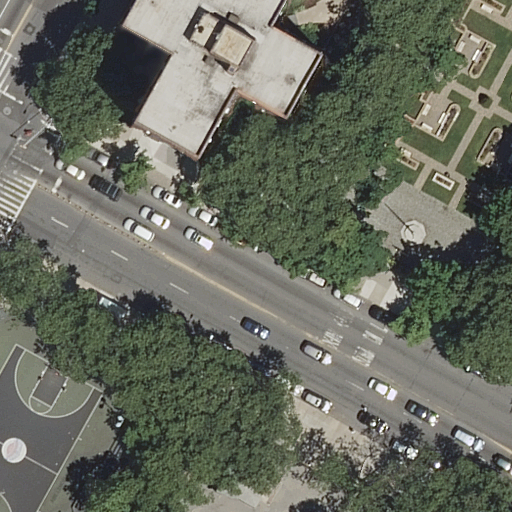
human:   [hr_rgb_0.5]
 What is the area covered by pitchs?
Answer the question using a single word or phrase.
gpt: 430m2

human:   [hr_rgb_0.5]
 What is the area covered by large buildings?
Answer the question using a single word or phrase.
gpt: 1199m2

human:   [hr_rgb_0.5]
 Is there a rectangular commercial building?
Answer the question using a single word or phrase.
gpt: no

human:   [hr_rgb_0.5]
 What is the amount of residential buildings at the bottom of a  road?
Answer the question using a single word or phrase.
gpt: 0

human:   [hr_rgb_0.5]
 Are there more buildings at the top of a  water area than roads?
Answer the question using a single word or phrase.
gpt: no

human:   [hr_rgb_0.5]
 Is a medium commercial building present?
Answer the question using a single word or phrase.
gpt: no

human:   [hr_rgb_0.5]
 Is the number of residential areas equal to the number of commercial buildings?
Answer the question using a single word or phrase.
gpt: no

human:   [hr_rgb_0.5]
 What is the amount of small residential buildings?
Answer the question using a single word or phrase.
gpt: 0

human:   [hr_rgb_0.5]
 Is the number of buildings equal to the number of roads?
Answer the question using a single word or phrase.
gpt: no

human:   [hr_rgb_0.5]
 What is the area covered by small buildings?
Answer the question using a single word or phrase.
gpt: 0m2

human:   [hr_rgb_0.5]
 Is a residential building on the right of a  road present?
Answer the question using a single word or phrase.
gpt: yes

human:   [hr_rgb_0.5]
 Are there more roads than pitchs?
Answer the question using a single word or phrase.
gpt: yes

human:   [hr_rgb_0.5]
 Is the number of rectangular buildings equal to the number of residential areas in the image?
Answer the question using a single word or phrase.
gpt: no

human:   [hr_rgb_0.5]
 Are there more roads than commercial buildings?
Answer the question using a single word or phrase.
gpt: yes

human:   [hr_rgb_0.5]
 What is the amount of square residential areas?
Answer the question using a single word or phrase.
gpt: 0

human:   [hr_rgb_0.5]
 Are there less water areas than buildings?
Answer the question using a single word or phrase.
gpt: yes

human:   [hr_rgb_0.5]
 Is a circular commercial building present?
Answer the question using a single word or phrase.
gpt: no

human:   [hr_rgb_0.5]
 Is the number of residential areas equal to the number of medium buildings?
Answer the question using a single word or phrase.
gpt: no

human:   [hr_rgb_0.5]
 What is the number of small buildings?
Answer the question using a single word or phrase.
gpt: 0

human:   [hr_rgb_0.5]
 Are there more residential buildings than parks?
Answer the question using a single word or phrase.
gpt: no

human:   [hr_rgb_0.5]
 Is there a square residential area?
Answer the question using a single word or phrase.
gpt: no

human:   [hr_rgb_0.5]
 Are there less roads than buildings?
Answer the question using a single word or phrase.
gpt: no

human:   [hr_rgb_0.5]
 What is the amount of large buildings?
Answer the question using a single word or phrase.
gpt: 1

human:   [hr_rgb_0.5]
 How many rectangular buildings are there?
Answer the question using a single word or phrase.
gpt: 0

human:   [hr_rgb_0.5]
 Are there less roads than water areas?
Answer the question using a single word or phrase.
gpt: no

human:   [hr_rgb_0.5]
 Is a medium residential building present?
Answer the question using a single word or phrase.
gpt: no

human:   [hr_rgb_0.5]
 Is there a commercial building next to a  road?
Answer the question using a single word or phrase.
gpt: no

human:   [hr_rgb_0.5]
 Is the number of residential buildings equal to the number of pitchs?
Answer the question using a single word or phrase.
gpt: yes

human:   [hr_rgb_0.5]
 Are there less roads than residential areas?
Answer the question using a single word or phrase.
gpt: no

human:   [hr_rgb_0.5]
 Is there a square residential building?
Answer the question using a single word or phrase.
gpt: no

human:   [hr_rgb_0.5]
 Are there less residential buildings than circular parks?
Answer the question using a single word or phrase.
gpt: no

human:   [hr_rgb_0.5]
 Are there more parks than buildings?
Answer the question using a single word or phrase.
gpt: no

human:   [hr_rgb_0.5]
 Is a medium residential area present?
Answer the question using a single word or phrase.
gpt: yes

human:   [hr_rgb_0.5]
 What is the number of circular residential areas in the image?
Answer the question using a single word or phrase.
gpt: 0

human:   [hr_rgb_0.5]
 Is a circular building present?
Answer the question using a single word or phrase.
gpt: no

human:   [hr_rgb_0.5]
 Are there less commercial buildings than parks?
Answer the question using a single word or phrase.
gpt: yes